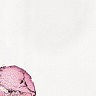
Metastatic tissue present: no